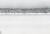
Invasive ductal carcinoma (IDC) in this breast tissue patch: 0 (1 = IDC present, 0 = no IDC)